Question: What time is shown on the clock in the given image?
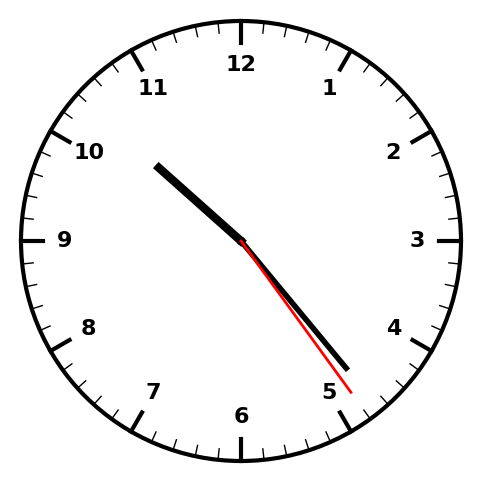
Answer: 10:23:24